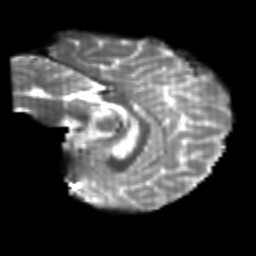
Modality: T2w
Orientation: sagittal
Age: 21
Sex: female
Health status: healthy
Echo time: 0.074 s